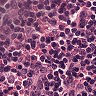
Metastatic tissue present: no